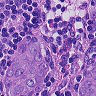
Metastatic tissue present: yes